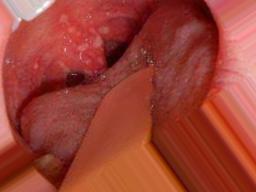
Condition: Mouth Ulcer